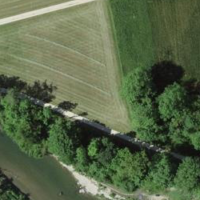
EUNIS habitat code: 25
Species observed at this site:
Galeopsis tetrahit
Mentha spicata